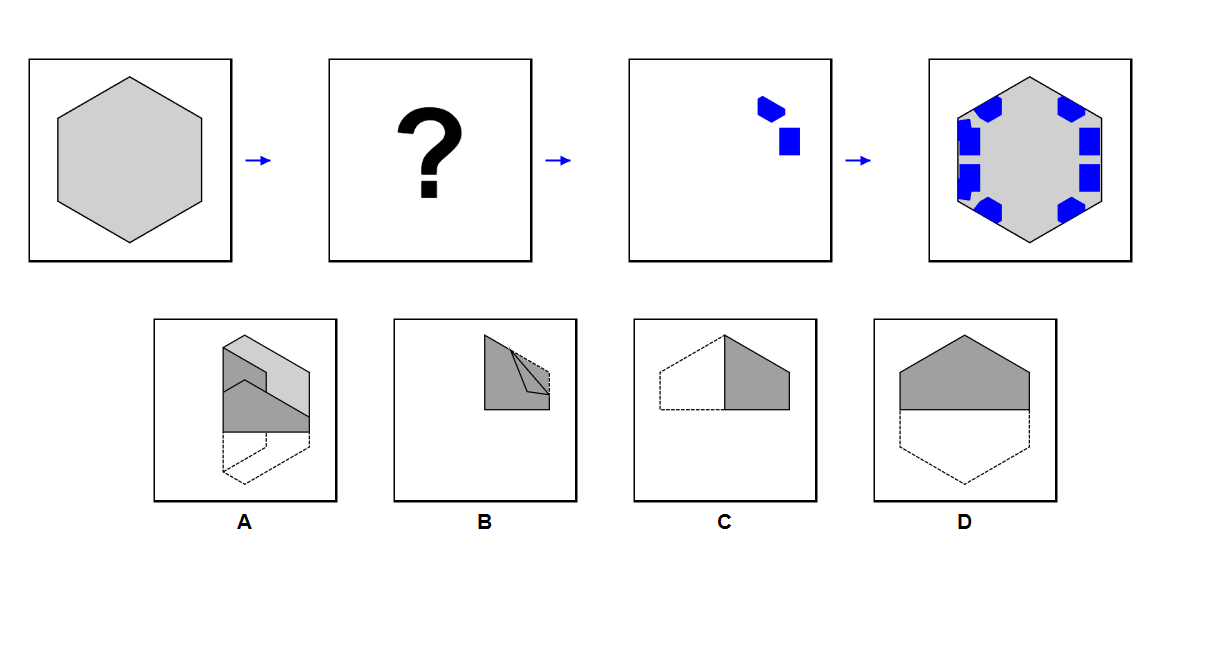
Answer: A